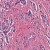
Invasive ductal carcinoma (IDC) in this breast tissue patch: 1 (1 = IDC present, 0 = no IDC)